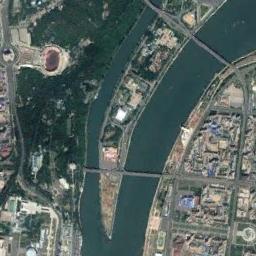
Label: river